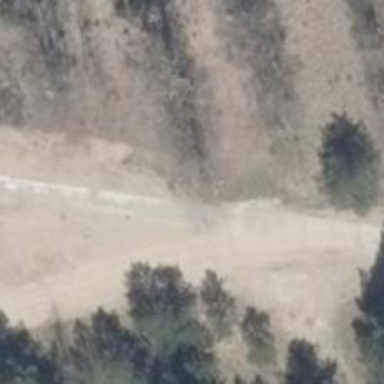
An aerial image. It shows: Gravel track with grade 2 tracktype.